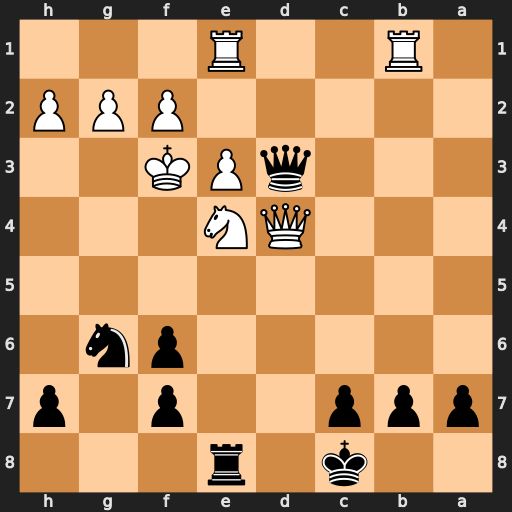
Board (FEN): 2k1r3/ppp2p1p/5pn1/8/3QN3/3qPK2/5PPP/1R2R3
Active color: b
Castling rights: -
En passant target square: -
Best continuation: Nh4+ Kf4 Rxe4+ Qxe4 Qd6+ Kg4 f5+ Qxf5+ Nxf5